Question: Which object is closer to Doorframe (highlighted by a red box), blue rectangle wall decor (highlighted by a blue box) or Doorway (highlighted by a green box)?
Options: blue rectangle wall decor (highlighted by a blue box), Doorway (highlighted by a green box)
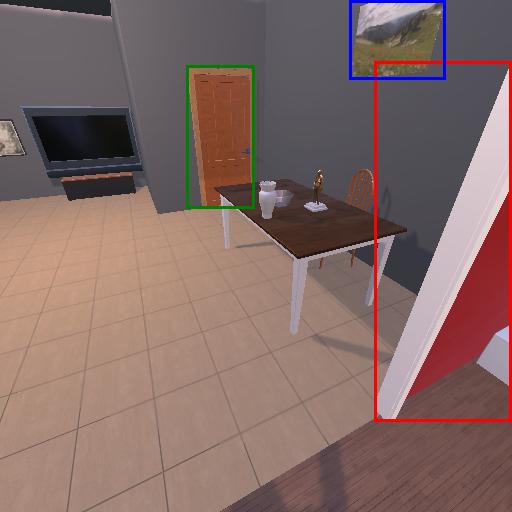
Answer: blue rectangle wall decor (highlighted by a blue box)